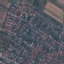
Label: Residential